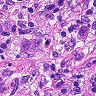
Metastatic tissue present: yes